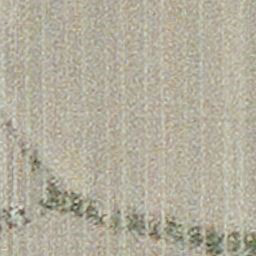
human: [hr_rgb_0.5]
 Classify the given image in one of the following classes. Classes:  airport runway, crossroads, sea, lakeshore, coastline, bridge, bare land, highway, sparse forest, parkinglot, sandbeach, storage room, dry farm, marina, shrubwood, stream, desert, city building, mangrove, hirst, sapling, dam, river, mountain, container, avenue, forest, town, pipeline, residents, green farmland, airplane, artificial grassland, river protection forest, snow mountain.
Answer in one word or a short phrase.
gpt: dry farm